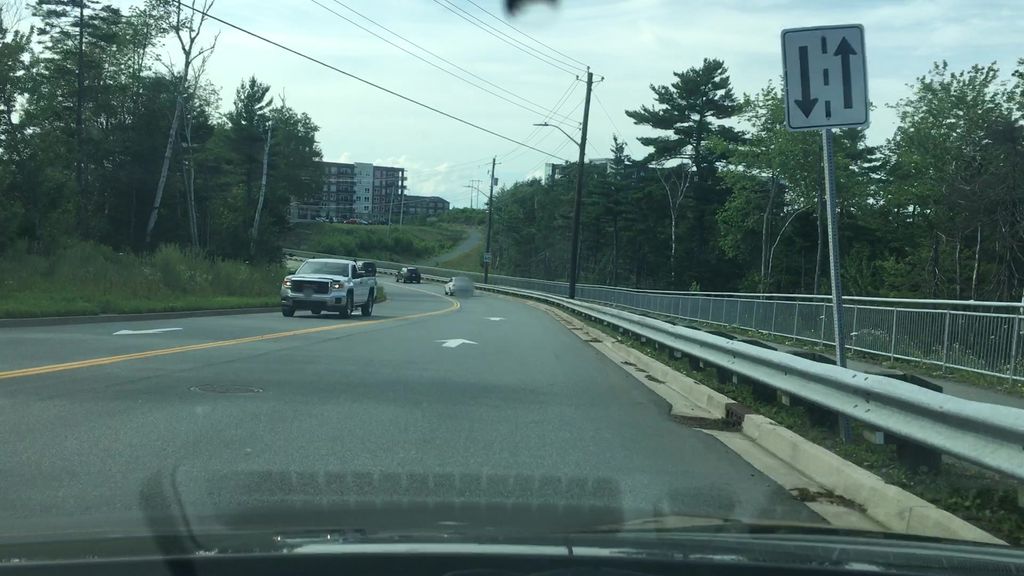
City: halifax